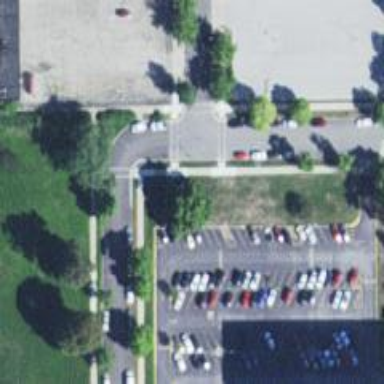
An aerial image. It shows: Uncontrolled footway crossing with line markings.